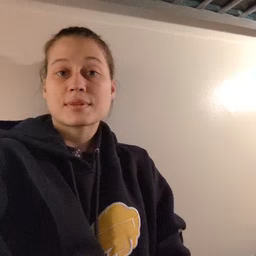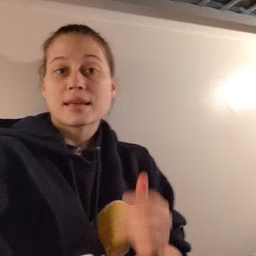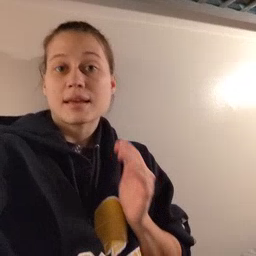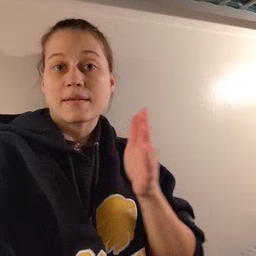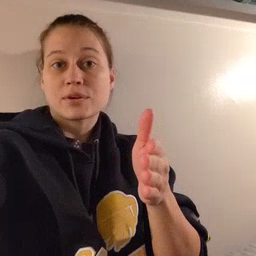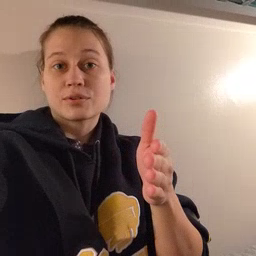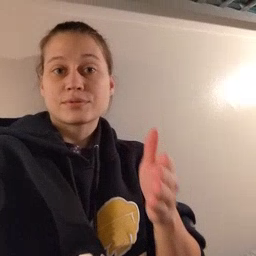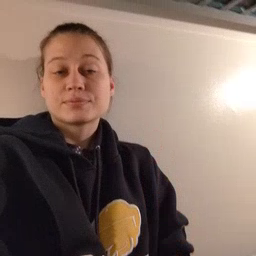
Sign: after